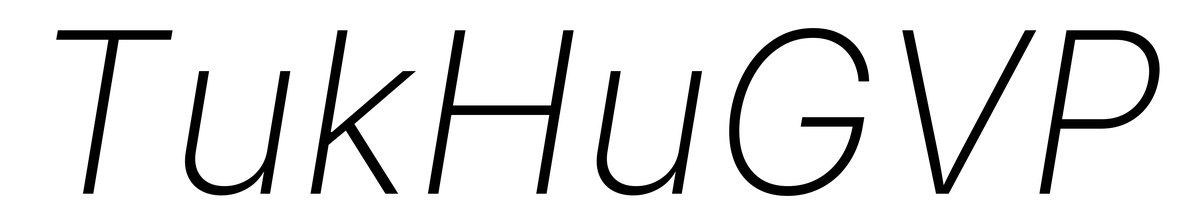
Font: Inter-Italic_ExtraLight_Italic